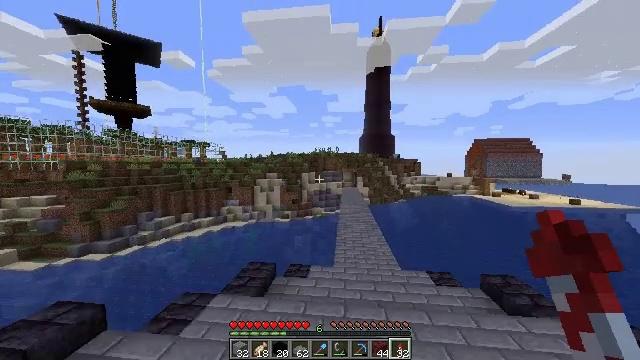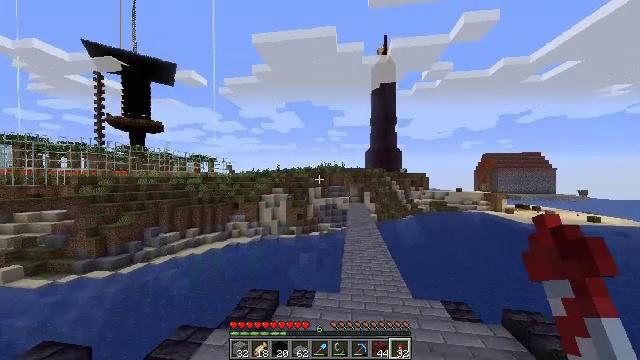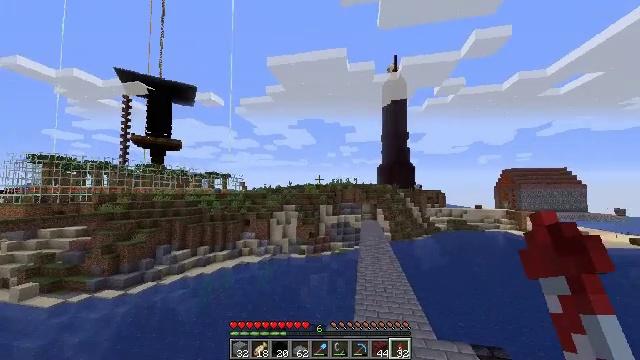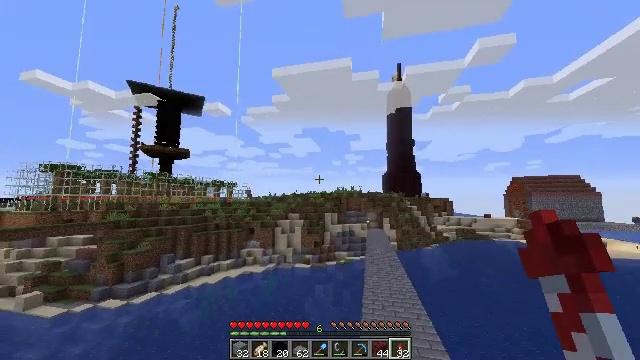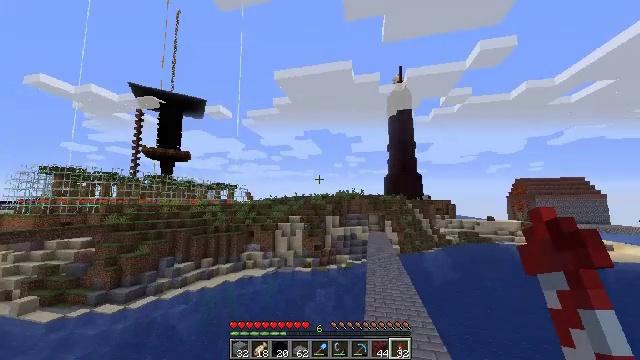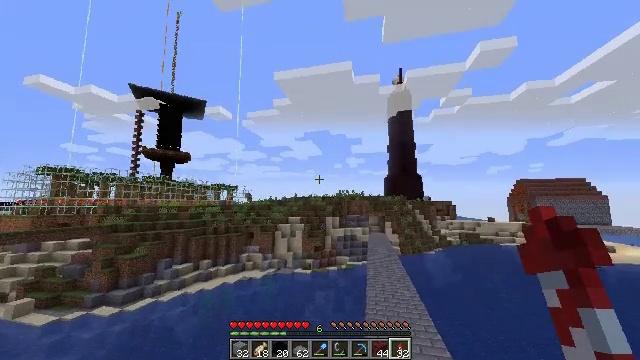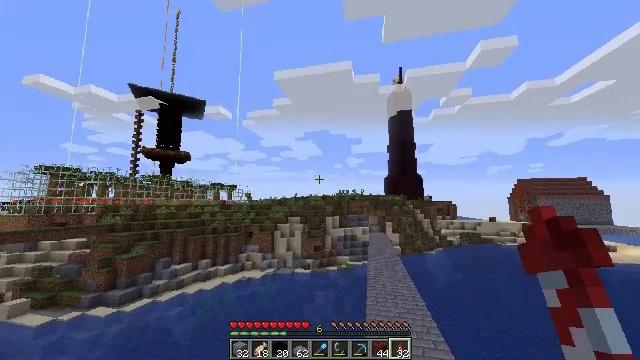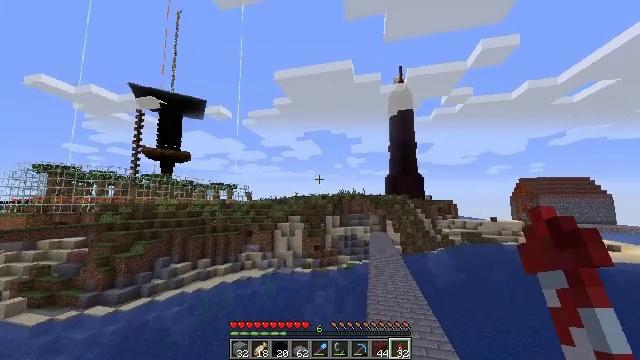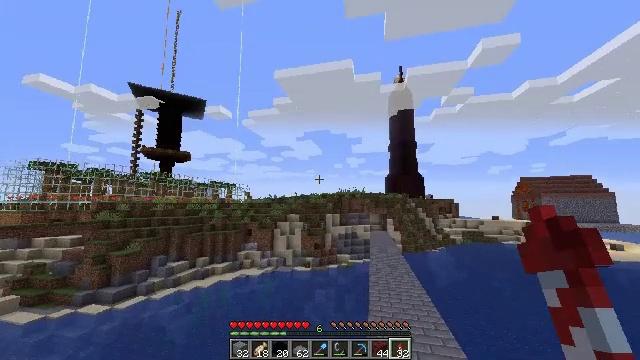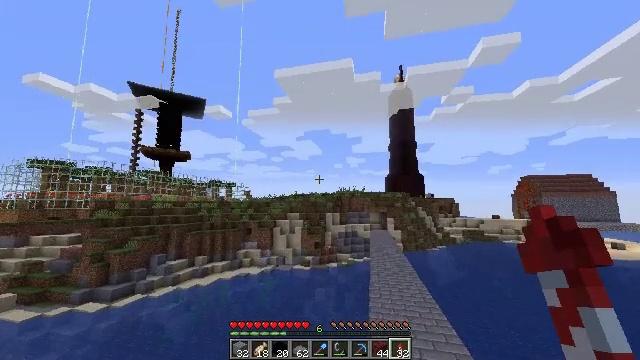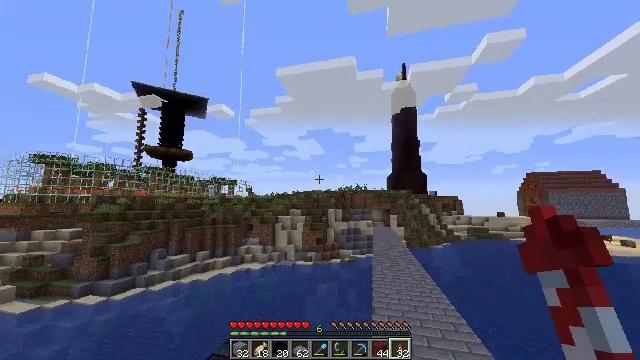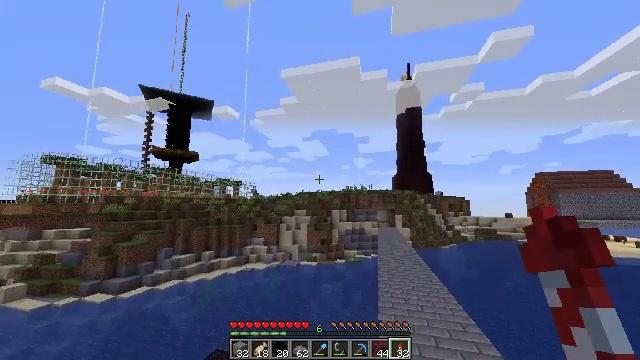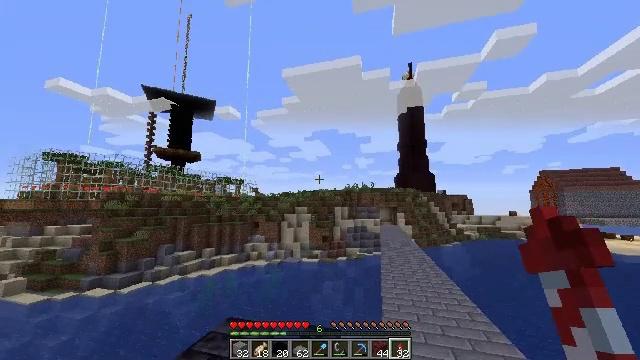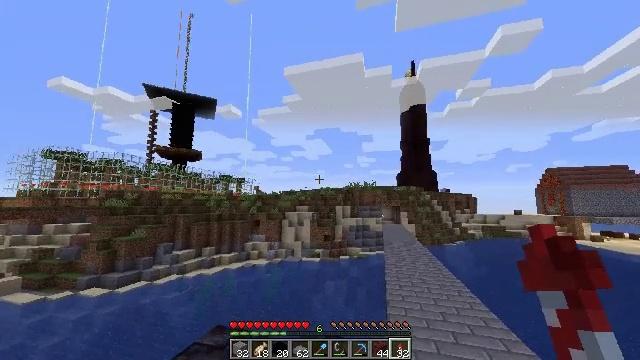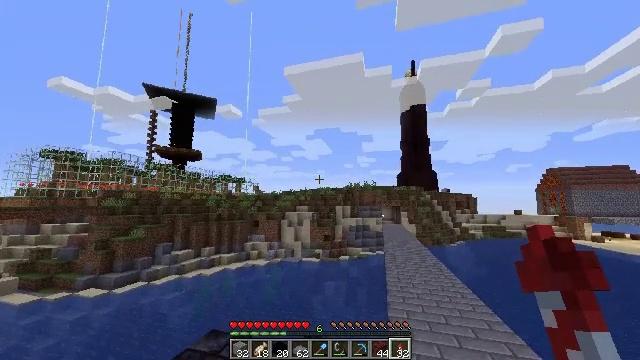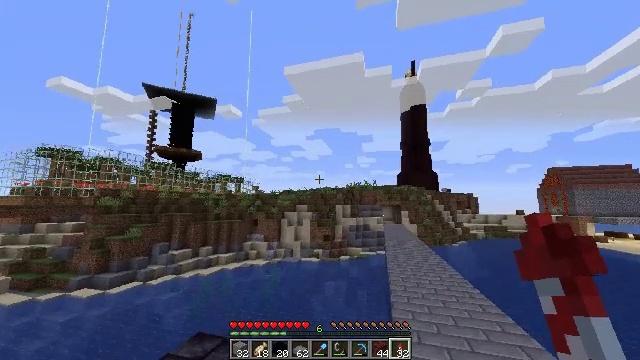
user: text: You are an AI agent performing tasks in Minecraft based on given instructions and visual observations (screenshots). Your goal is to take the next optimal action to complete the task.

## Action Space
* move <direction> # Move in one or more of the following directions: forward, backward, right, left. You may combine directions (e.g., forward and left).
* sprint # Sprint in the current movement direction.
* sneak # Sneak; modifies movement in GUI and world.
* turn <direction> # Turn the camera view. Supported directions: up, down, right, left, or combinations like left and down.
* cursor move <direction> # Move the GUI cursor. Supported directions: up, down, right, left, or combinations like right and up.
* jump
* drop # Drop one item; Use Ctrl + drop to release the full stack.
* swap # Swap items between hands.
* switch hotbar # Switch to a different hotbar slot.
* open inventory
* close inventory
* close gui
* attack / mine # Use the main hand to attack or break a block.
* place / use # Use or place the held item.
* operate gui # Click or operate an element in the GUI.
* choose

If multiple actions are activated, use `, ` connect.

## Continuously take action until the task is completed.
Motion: motion action
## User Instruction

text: Craft white concrete powder.
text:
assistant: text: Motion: move forward, turn left and up, jump
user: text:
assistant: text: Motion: move forward, turn left and up, jump
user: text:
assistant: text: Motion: move forward, turn left and up, jump
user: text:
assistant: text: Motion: move forward, jump
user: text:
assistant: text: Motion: move forward, jump
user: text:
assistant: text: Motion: move forward, use / place
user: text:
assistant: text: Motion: move forward, use / place
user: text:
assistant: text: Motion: move forward, use / place
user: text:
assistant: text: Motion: move forward
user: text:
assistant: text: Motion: move forward
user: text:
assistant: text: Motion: move forward, turn left
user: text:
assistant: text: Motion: move forward
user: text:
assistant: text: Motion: move forward
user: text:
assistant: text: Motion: move forward
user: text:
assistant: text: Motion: move forward, jump
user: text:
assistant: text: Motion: move forward, jump
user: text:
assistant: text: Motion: move forward, jump
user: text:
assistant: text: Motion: move forward, jump
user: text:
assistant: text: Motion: move forward
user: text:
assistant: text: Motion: move forward, jump
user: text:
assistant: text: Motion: move forward, jump
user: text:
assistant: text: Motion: move forward
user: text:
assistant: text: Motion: move forward, jump
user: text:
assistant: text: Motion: move forward, jump
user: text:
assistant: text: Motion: move forward, jump
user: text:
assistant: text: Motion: move forward, use / place
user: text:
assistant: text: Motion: move forward, use / place
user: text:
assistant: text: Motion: move forward
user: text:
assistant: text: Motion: move forward
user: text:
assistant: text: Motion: move forward, turn left